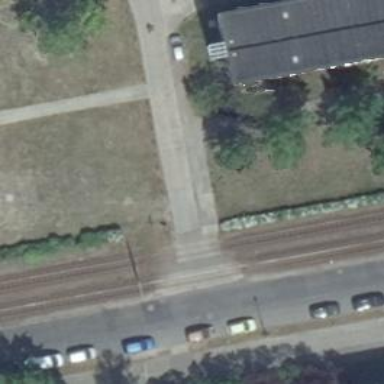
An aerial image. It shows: Road with stop sign.